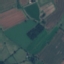
Land use / land cover: Pasture